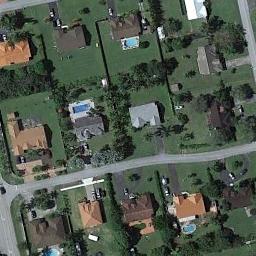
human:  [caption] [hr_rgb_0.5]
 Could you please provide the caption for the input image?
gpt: There are two rows of houses in a medium-sized residential area .

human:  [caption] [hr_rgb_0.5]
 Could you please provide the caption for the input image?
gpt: There are many buildings in medium residential area .

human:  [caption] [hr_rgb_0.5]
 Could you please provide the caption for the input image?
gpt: The sparse medium residential area has some houses and trees on the grass and some of the houses have swimming pools .

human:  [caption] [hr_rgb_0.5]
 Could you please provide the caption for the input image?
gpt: The medium residential is on the grass next to the road .

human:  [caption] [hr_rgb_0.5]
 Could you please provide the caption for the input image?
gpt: There are some brown buildings on green lawns on the medium residential area .